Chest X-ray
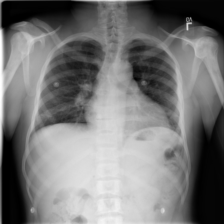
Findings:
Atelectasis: negative
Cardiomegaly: negative
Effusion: negative
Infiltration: negative
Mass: negative
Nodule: negative
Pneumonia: negative
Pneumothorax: negative
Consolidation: negative
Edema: negative
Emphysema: negative
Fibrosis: negative
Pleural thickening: negative
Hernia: negative